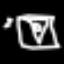
Label: square